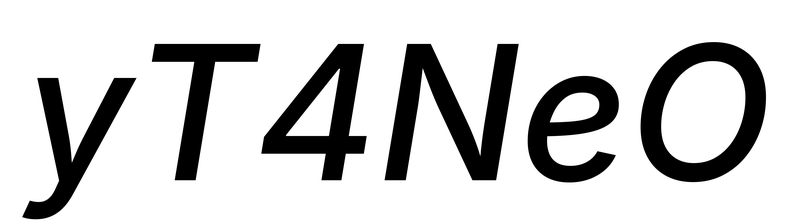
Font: Inter-Italic_Medium_Italic